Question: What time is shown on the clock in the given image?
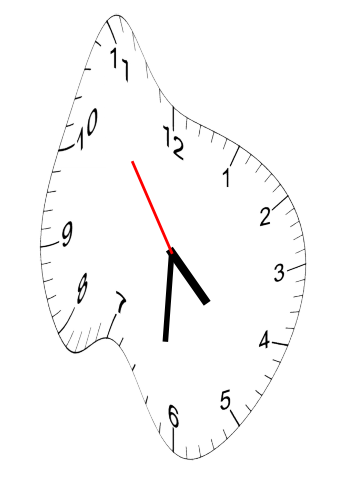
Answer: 04:30:54